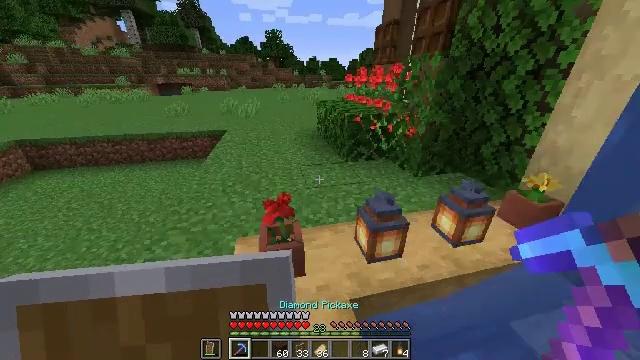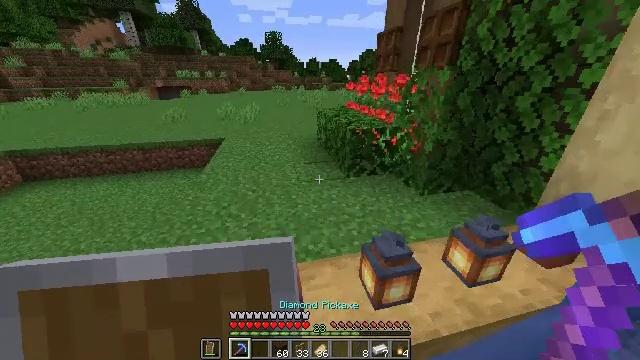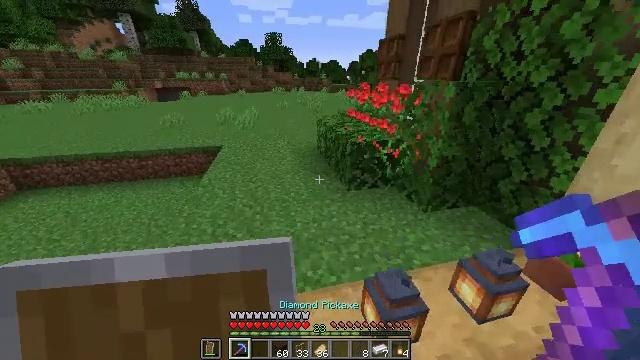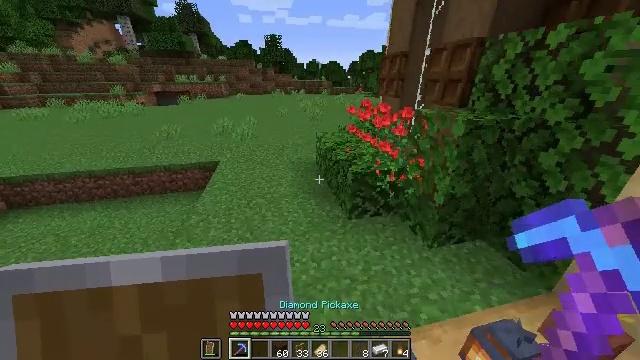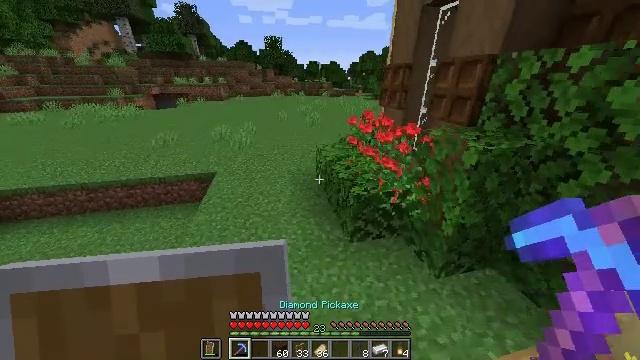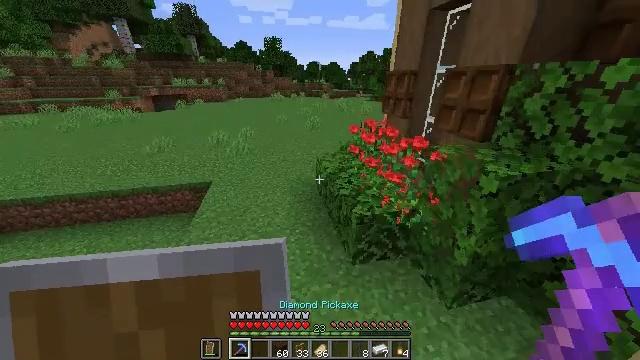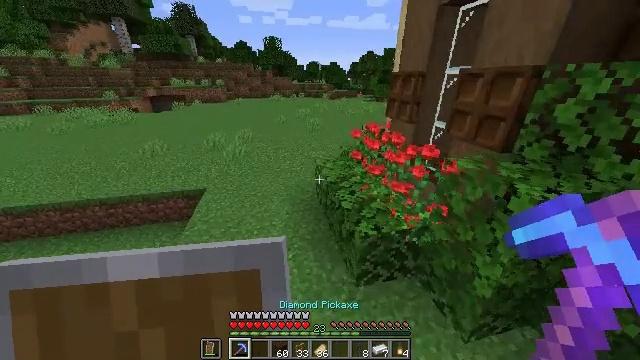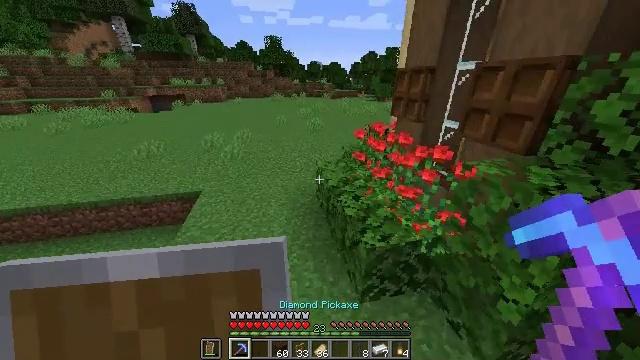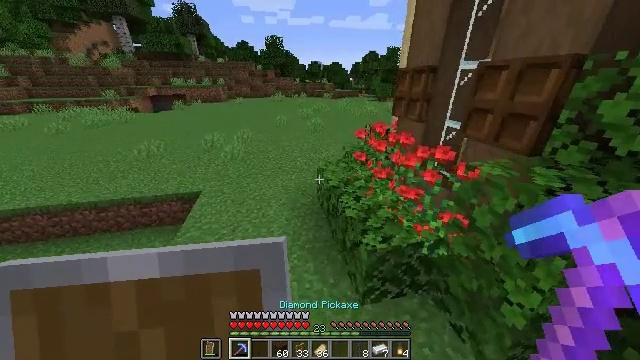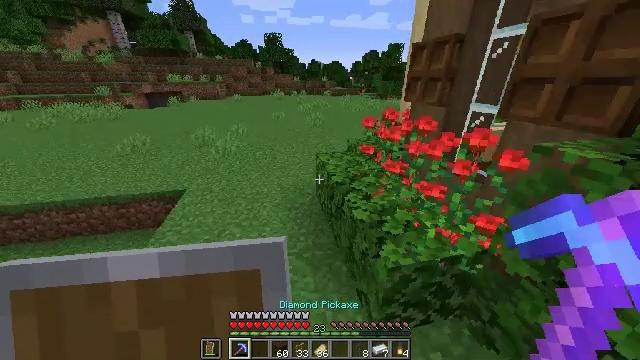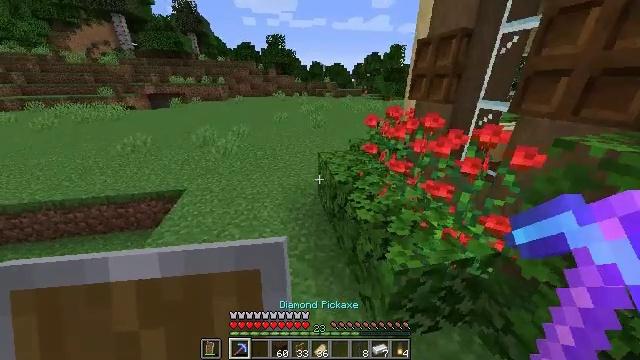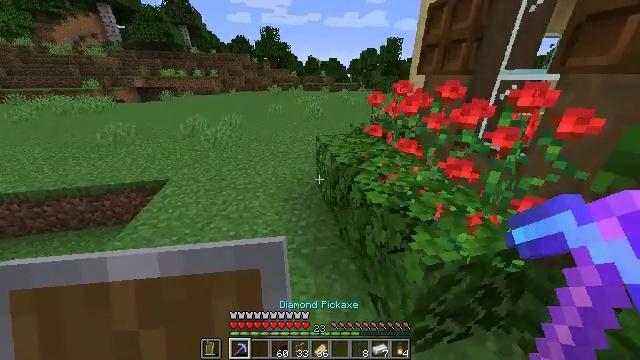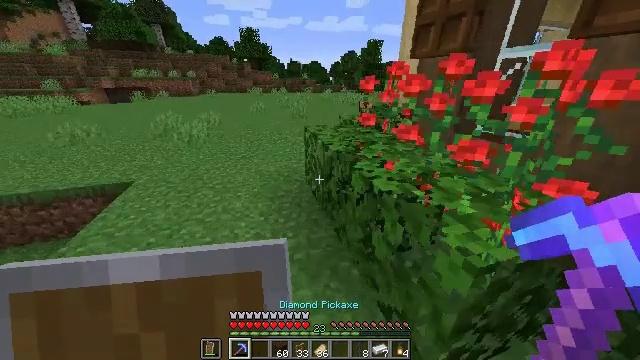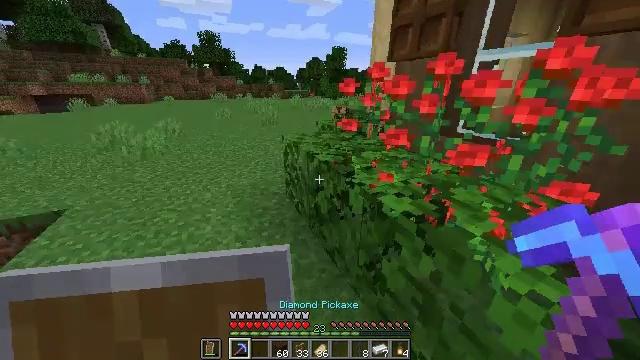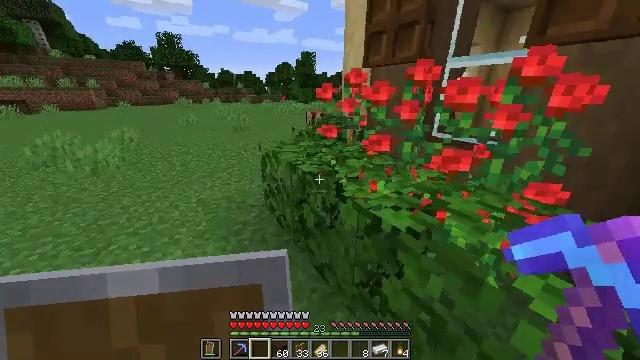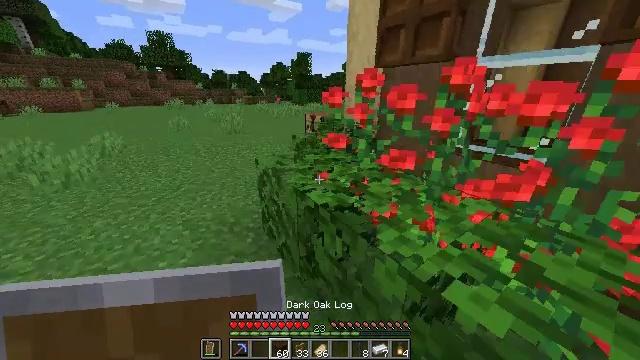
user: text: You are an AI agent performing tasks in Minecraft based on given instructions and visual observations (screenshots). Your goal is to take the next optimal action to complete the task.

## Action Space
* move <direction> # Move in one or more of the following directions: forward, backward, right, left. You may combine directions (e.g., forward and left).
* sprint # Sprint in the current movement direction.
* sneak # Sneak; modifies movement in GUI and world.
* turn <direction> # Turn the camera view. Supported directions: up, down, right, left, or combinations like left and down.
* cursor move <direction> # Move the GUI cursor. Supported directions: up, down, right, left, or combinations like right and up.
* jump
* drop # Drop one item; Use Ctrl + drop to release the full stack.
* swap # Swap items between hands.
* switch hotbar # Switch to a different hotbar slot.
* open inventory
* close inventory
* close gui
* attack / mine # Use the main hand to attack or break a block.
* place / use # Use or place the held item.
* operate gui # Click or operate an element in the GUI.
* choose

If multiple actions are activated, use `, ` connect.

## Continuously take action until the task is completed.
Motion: motion action
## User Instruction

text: Use two oak planks in the crafting table to make an oak pressure plate.
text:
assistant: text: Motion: move forward, jump
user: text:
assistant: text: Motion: move forward, jump
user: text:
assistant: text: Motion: move forward, jump
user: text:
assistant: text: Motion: move forward, jump
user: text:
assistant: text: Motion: move forward, jump
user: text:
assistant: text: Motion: move forward, jump
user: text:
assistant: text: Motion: move forward, jump
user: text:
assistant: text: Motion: move forward, jump
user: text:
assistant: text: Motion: move forward and move left, jump
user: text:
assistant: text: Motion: move forward and move left
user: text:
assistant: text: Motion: move forward and move left, turn right
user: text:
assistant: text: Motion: move forward and move left, turn right
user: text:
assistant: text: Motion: move forward and move left, turn right and up
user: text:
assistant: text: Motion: move forward, turn right and up
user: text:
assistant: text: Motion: move forward, turn right
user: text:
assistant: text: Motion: move forward, jump
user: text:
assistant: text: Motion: move forward, jump
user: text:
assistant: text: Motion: move forward, jump
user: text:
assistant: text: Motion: move forward, jump
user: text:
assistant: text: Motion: move forward, jump
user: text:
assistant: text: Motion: move forward
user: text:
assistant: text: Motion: move forward
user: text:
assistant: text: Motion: move forward
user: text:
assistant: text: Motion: move forward
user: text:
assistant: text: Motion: move forward
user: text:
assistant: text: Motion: move forward
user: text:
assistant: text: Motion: move forward
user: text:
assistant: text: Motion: move forward
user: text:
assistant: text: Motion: move forward, turn right and down
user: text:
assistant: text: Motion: move forward, turn right and down